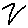
Label: zigzag